Aerial crown-view tile of a tropical tree (Barro Colorado Island, Panama), acquired 20250317:
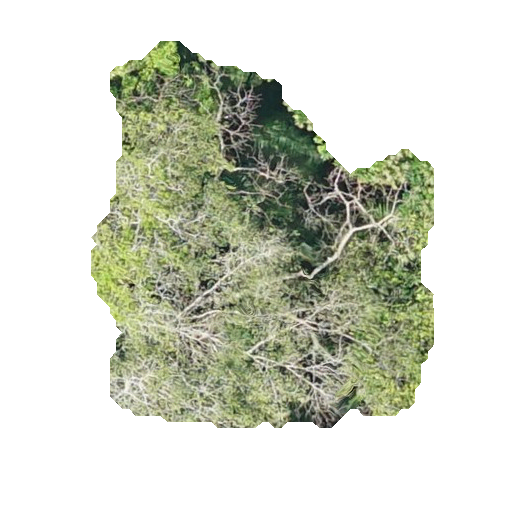
Species: Hura crepitans
GBIF accepted scientific name: Hura crepitans
Crown area: 148.1 m²